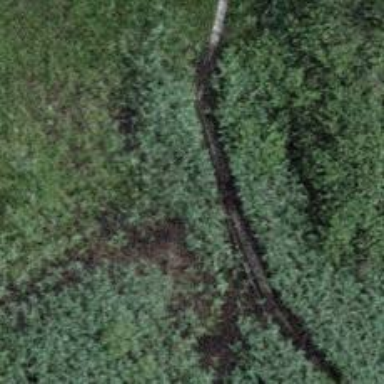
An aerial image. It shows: Track road with metal surface crossing bridge. The track type is grade1.